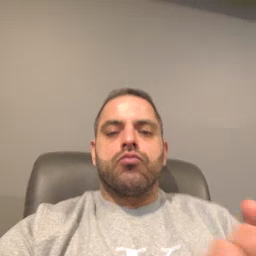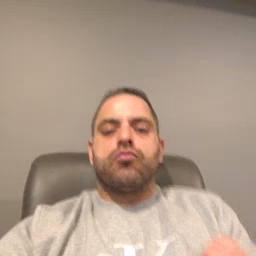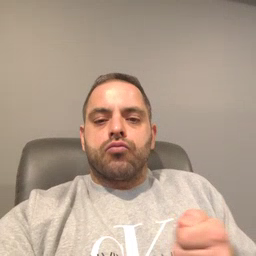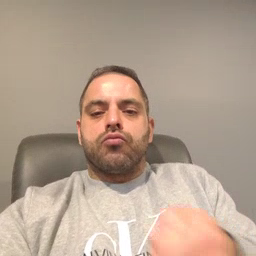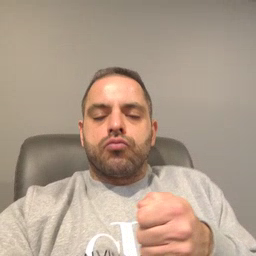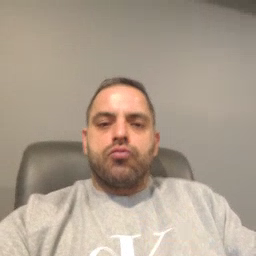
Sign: drawer